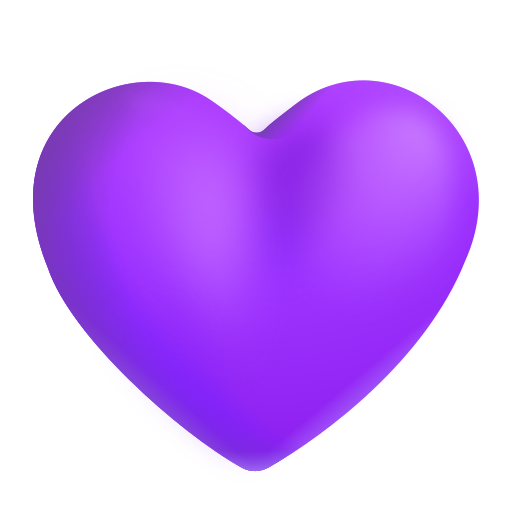
purple heart color